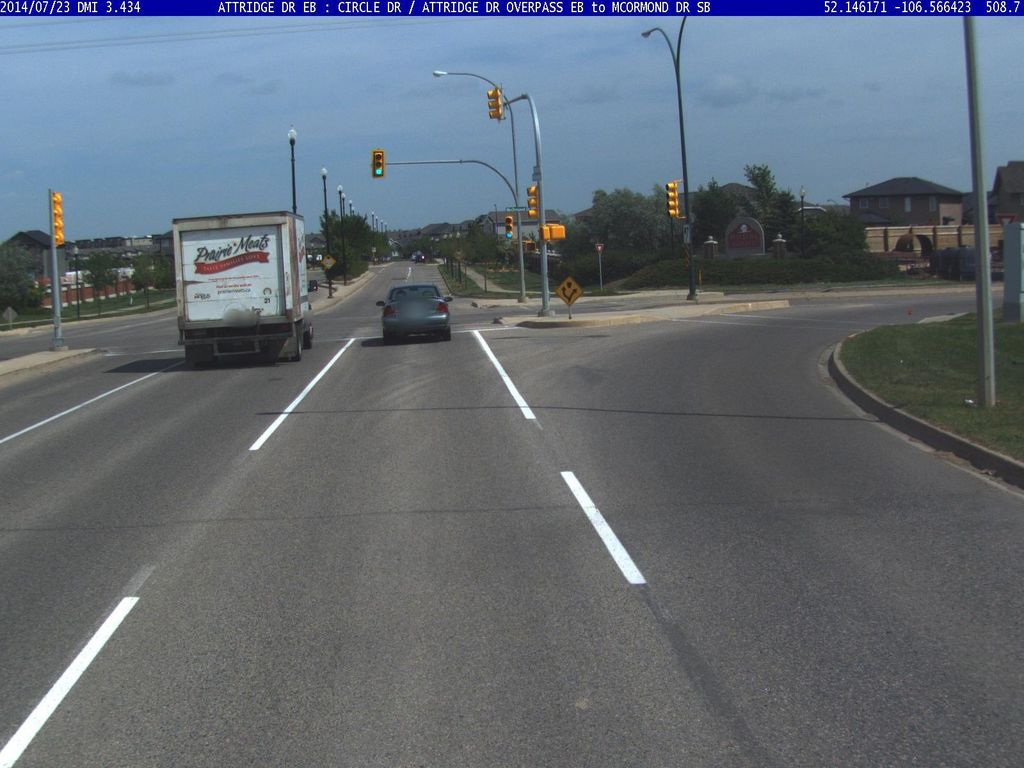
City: saskatoon